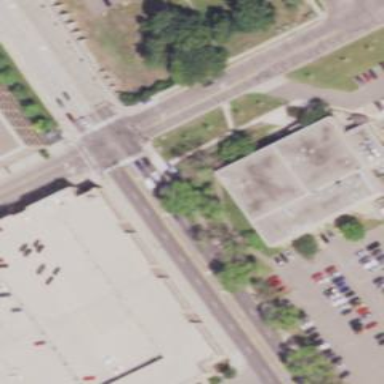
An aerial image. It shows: Left sidewalk along asphalt tertiary road.